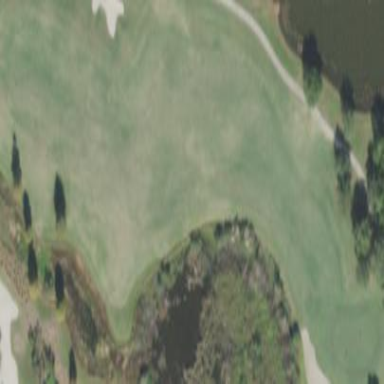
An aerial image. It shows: Golf fairway surrounded by grass.